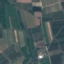
Label: PermanentCrop